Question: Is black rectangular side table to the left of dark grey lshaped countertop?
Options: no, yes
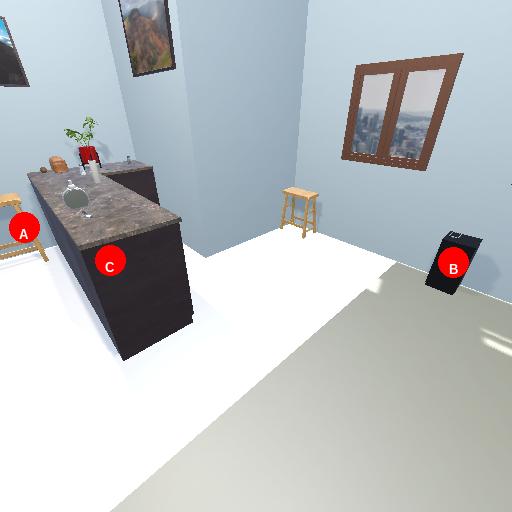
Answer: no